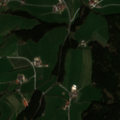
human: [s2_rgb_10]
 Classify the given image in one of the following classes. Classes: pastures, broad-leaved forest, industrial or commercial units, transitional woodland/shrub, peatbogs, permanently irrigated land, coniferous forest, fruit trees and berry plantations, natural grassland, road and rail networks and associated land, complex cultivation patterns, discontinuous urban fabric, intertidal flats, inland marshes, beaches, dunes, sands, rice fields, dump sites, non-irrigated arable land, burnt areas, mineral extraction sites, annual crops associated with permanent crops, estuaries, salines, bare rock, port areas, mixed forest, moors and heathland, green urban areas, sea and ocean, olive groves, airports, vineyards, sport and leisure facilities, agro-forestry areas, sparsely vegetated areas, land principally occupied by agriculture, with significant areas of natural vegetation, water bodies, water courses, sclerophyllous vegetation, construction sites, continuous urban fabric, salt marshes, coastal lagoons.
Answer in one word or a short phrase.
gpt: complex cultivation patterns, coniferous forest